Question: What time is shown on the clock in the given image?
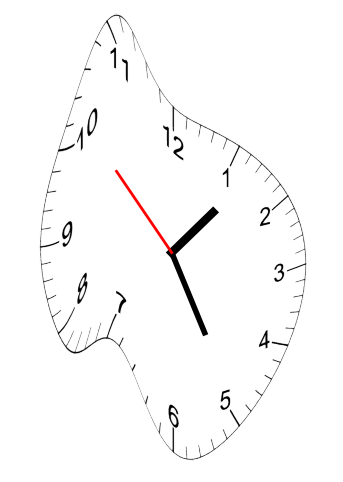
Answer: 01:24:52